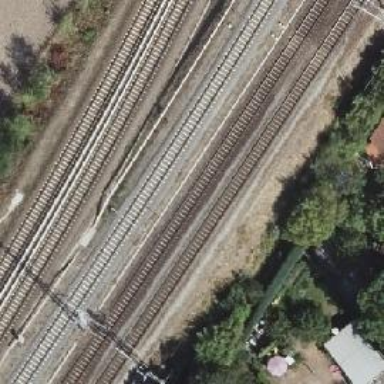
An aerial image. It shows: Railway signal.